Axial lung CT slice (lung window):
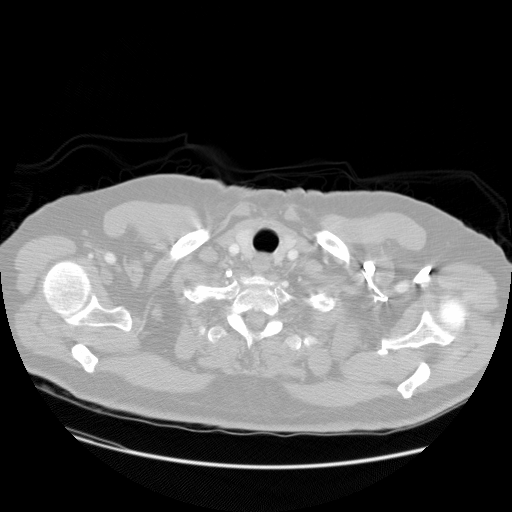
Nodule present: no